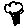
Label: tree